Question: No matter which way I try in Angular 7, my Leaflet Map does not load properly. I get a block puzzle with half the screen grey and the other half in random disjointed map blocks (see pic).
Map Block Puzzle:

'''
<div
leaflet
[leafletOptions]="options">
</div>
'''
or
'''
<div id="map" class="map"></div>
'''
'''
import * as L from "leaflet";
...
@Component( {
styleUrls: [ "../../../../node_modules/leaflet/dist/leaflet.css" ],
templateUrl: "./map.html"
} )
...
export class Map implements OnInit {
map: any;
options = {
layers: [
L.tileLayer('http://{s}.tile.openstreetmap.org/{z}/{x}/{y}.png', { maxZoom: 7, attribution: '...' })],
zoom: 5,
center: L.latLng([ 46.879966, -121.726909 ])};
async ngOnInit() {
this.map = L.map('map').setView( [37.8, -96], 4 );
var osmUrl = 'http://{s}.tile.openstreetmap.org/{z}/{x}/{y}.png';
var osmAttrib = 'Map data ©️ <a href="http://openstreetmap.org">OpenStreetMap</a> contributors';
var osm = new L.TileLayer( osmUrl, { minZoom: 1, maxZoom: 7, attribution: osmAttrib } );
this.map.addLayer( osm ); // */
}
}
'''
My app-module.ts has the "LeafletModule.forRoot()" added to the Imports.
invalidateSize() did not work for me, though perhaps I used it wrong. I did it with a setTimeout and not, in a method call.
Am I missing something? Do I have to add a script to INDEX.HTML like this or something?
'''
<script src="http://cdn.leafletjs.com/leaflet-0.4/leaflet.js"></script>
'''
I have searched a lot of posts and followed tutorials, but nothing gets me a nice map loaded.
Can anyone help?
Thanks,
Moa
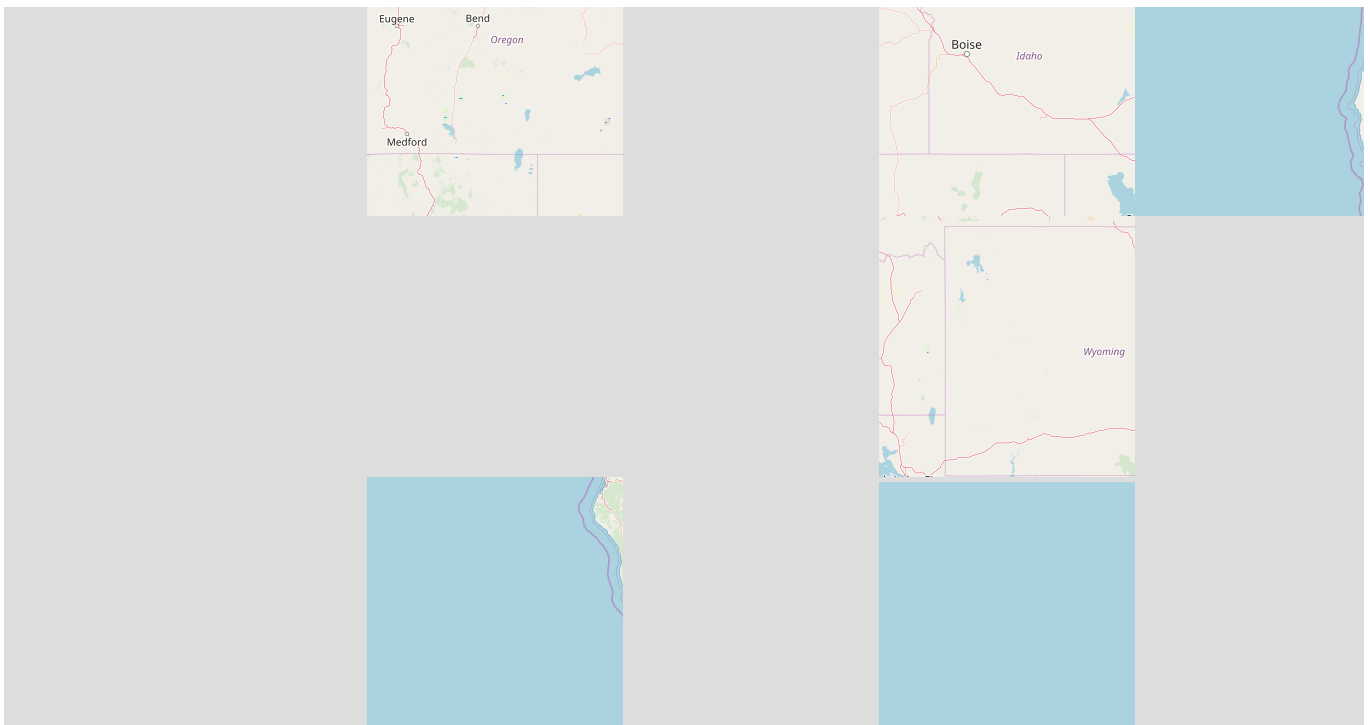
Answer: Here are the steps you need to follow:
1.install leaflet and import leaflet css style on angular.json
'''
"styles": ["../node_modules/leaflet/dist/leaflet.css", "styles.css"],
'''
2.import leaflet in your ts:
'import * as L from "leaflet";'
3.initialize your map inside ngOnInit:
'''
map;
ngOnInit() {
this.map = L.map("map").setView([46.879966, -121.726909], 7);
L.tileLayer("https://{s}.tile.openstreetmap.org/{z}/{x}/{y}.png", {
attribution:
'&copy; <a href="https://www.openstreetmap.org/copyright">OpenStreetMap</a> contributors'
}).addTo(this.map);
}
'''
<URL>
You do not need to use script & cdns since you import the files directly from the local folder. Plus you were trying to use leaflet 0.4 which is really obsolete version